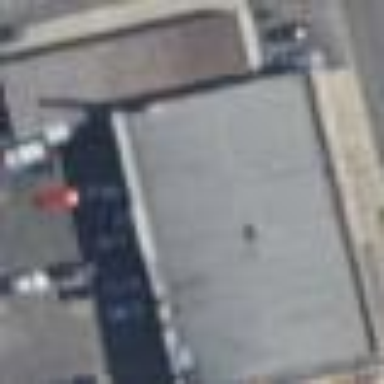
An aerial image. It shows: Building housing car repair shop.